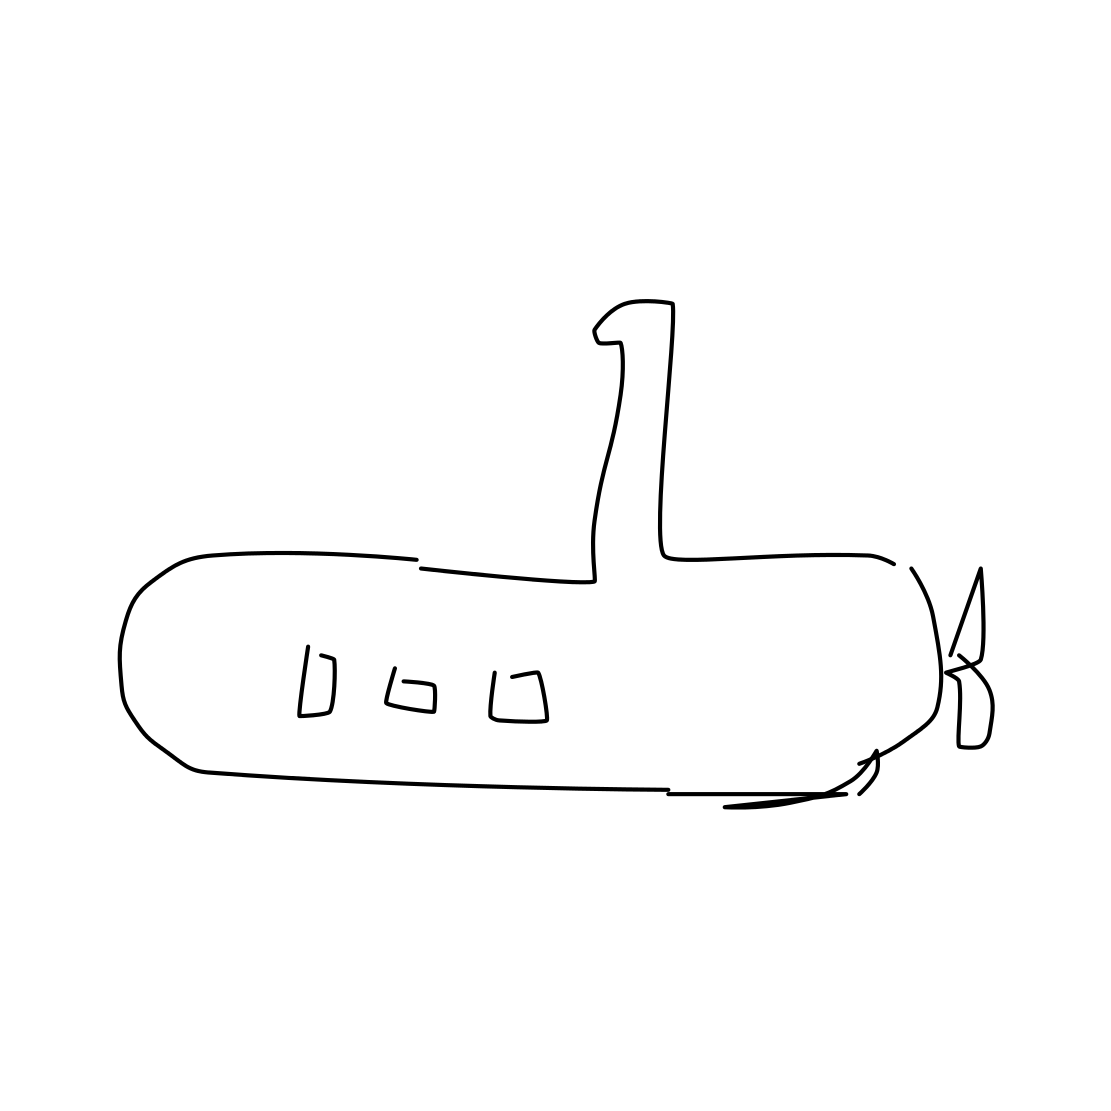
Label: submarine